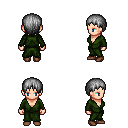
a pixel art fantasy rpg character, female body template, human, light skin, green robe, teal pants, gray plain hairstyle, brown shoes, four views (front, back, left, right), 2x2 character sprite sheet, small pixel art, hard edges, no anti-aliasing